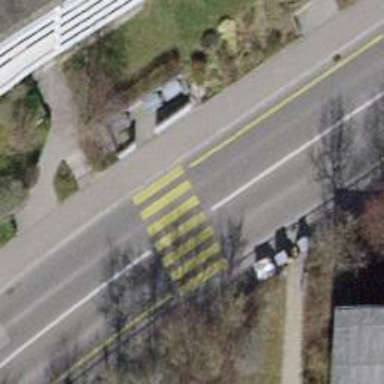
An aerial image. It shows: Uncontrolled zebra crossing on the road.